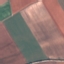
Land use / land cover: AnnualCrop